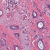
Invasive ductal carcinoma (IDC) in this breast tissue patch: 1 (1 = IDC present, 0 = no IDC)